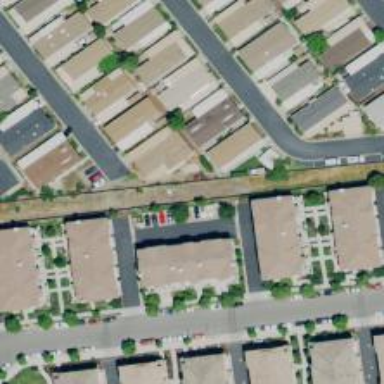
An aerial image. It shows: Alley classified as service road.